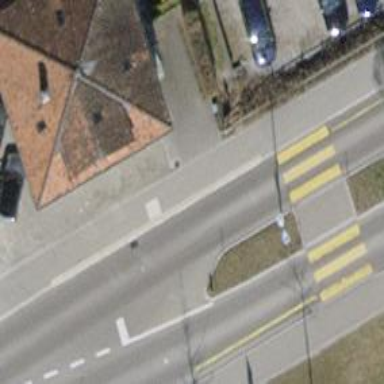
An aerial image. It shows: Bus stop with platform for public transport.